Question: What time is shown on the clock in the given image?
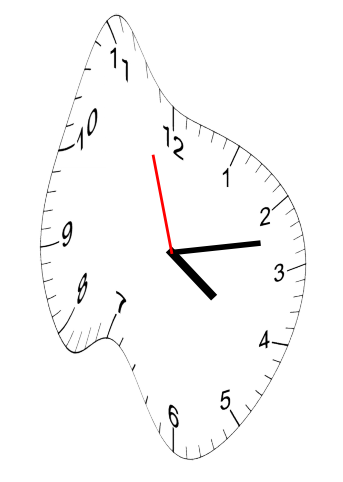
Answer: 04:12:57